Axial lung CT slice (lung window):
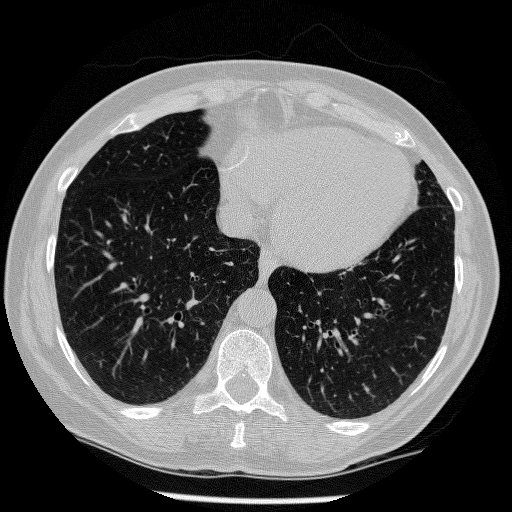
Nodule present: no